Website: home-depot
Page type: customer-info-address
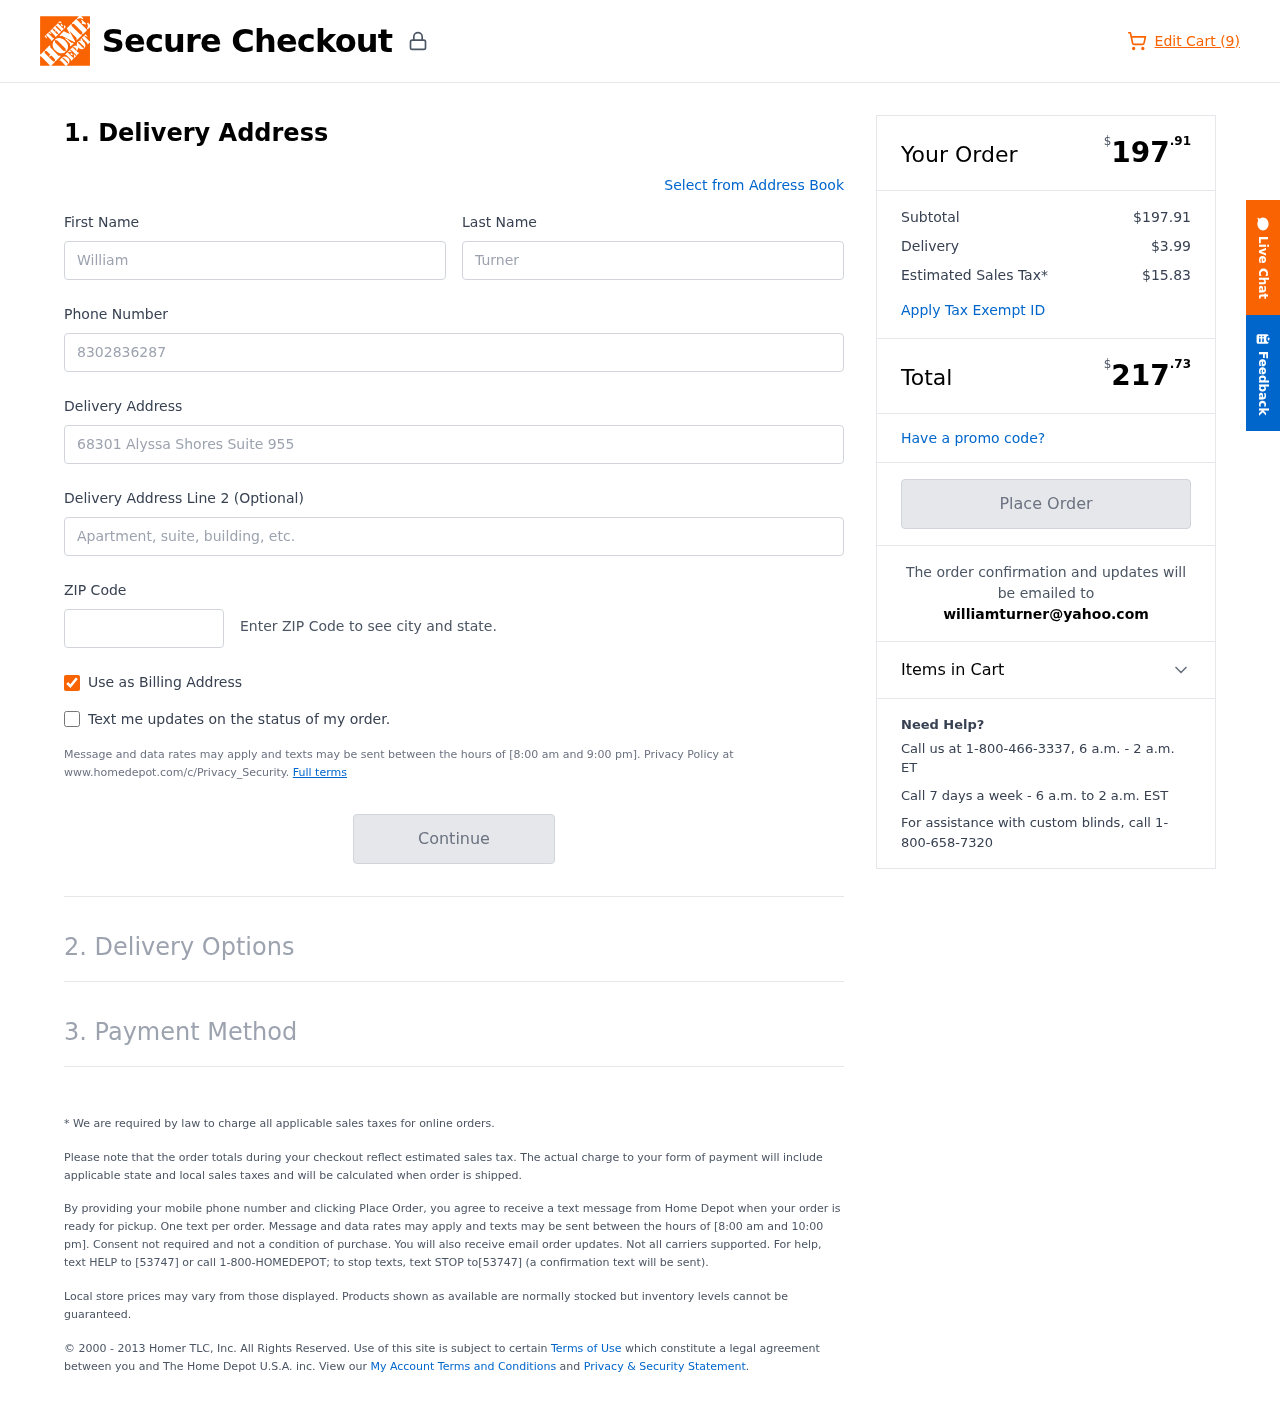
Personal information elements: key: PII_EMAIL
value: williamturner@yahoo.com
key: PII_FIRSTNAME
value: William
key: PII_LASTNAME
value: Turner
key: PII_PHONE
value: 8302836287
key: PII_POSTCODE
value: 10120
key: PII_STREET
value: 68301 Alyssa Shores Suite 955
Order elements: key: ORDER_NUM_ITEMS
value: Edit Cart (9)
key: ORDER_SUBTOTAL_HEADER
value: $197.91
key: ORDER_SUBTOTAL
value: $197.91
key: ORDER_SHIPPING_COST
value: $3.99
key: ORDER_TAX
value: $15.83
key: ORDER_TOTAL2
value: $217.73